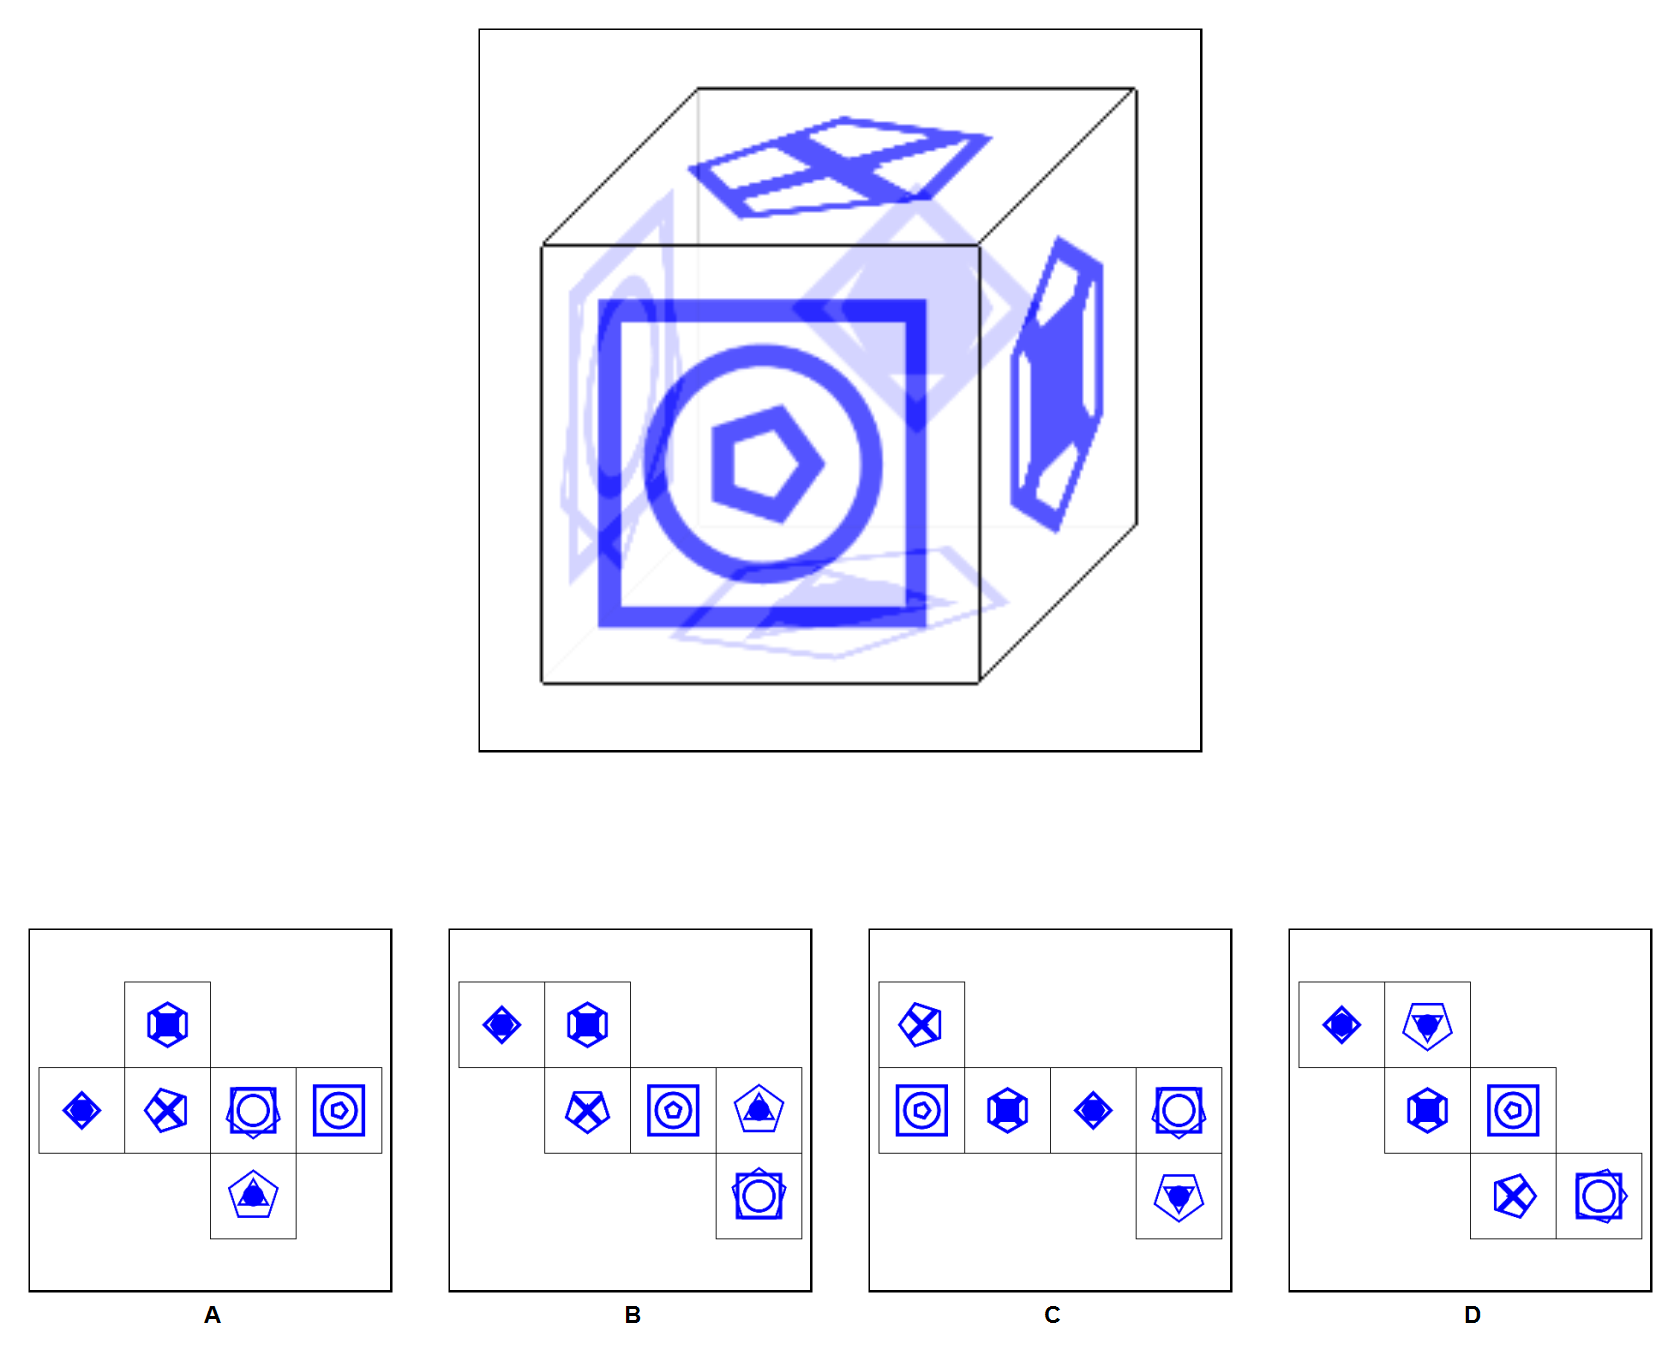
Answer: A